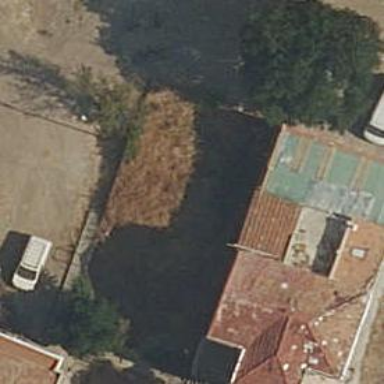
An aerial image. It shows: Residential building.